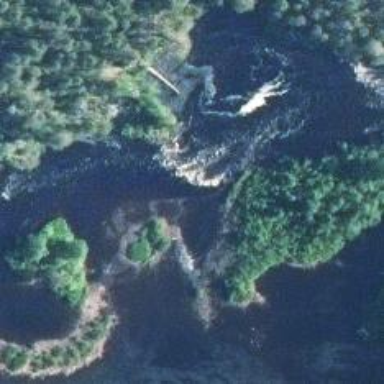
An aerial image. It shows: Scene featuring rapids in waterway.